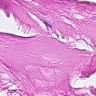
Metastatic tissue present: no